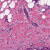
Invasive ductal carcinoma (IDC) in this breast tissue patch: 0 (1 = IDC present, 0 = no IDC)